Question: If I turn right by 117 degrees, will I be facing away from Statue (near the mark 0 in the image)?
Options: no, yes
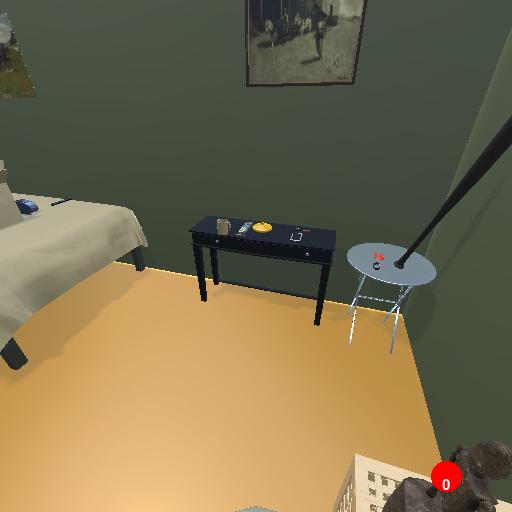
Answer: no